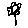
Label: flower